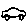
Label: car